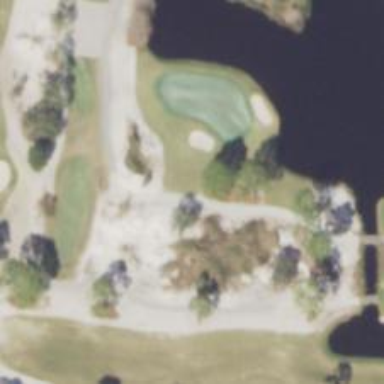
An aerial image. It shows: Service road designated as golf cart path.